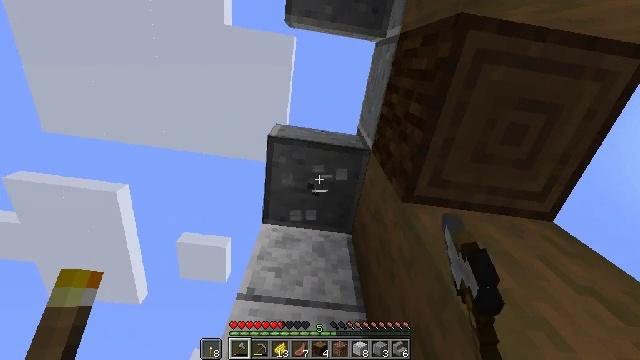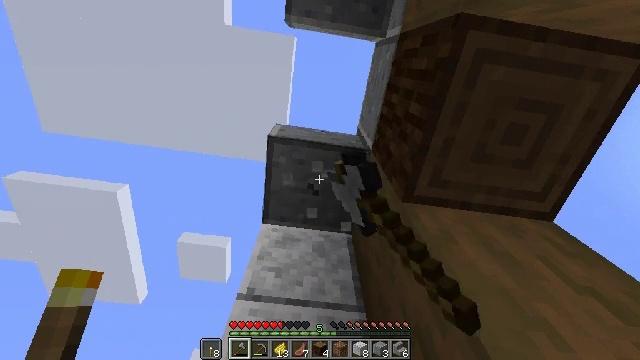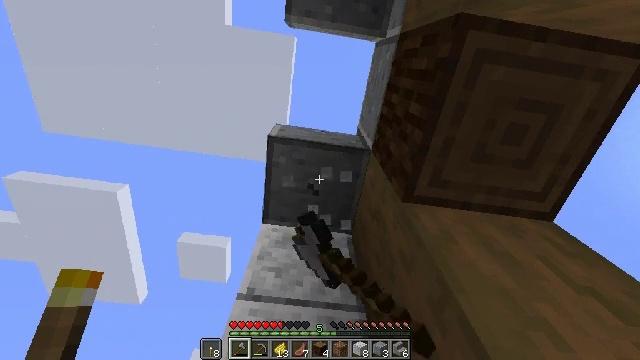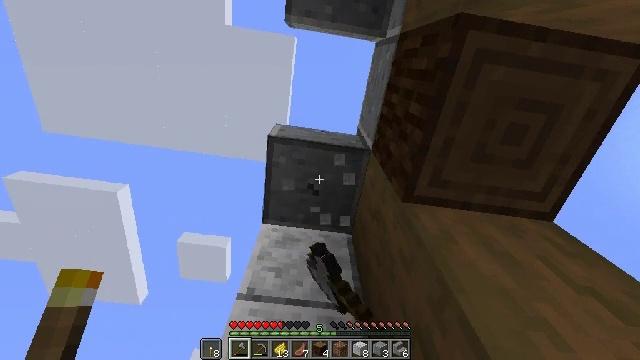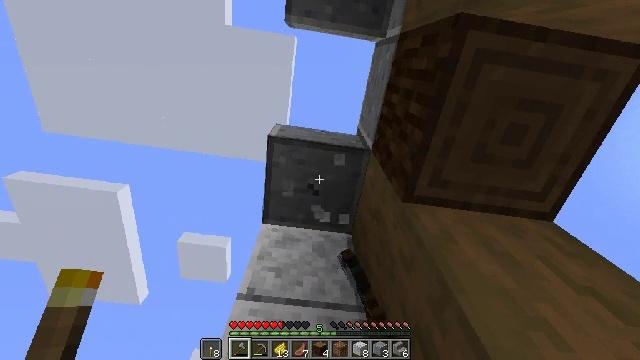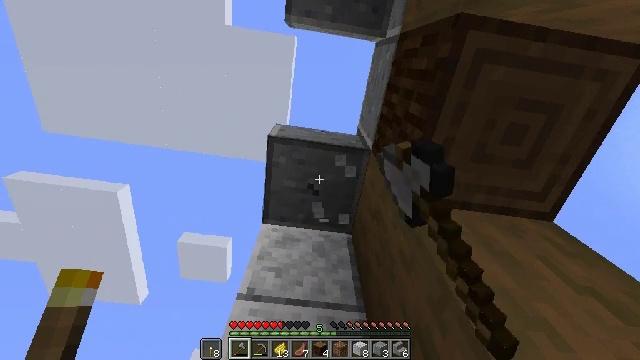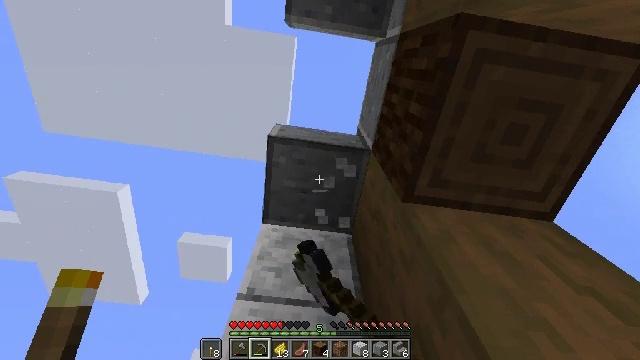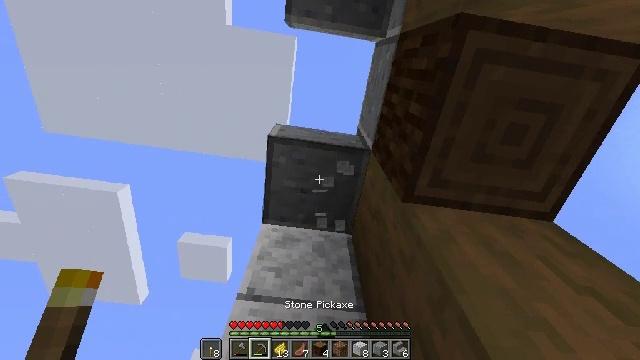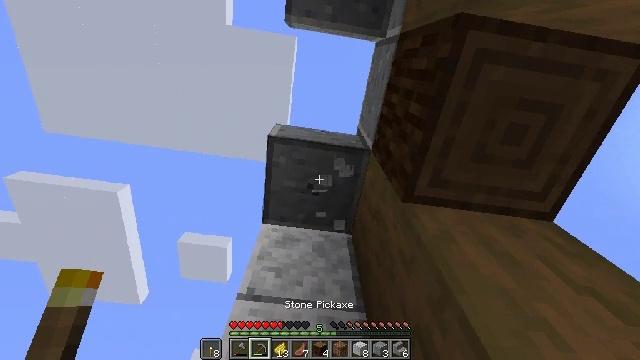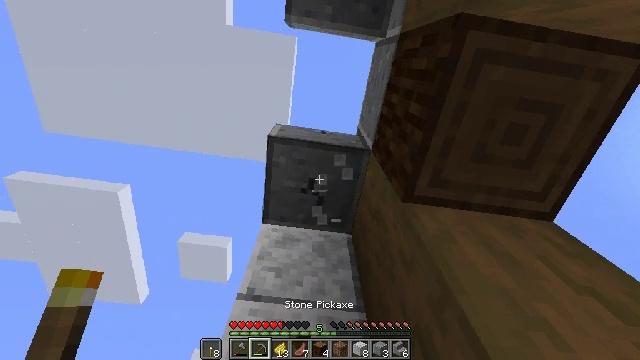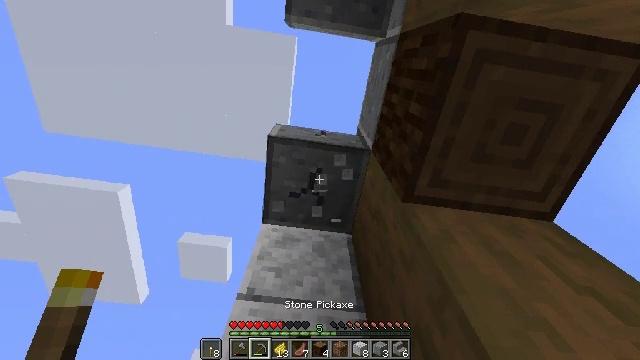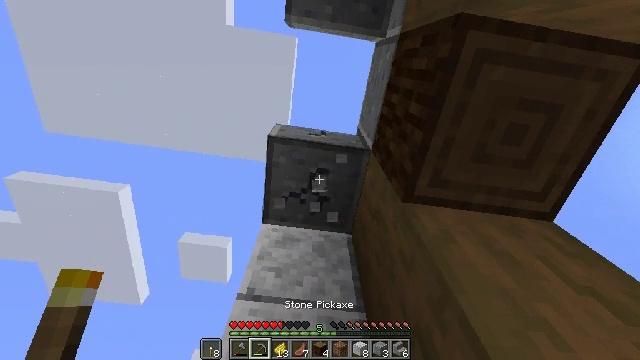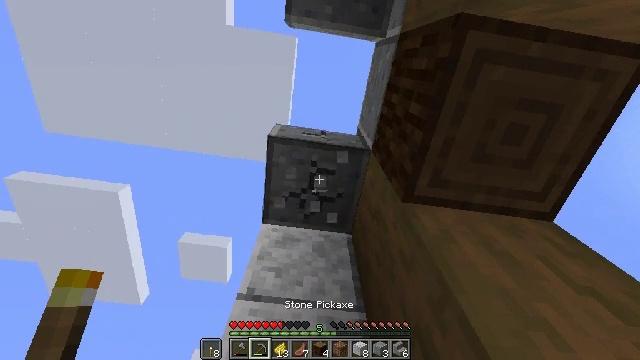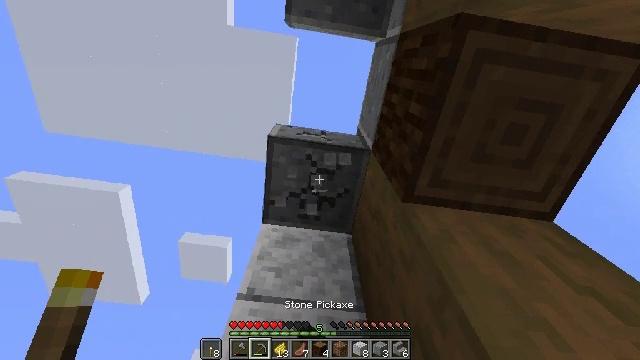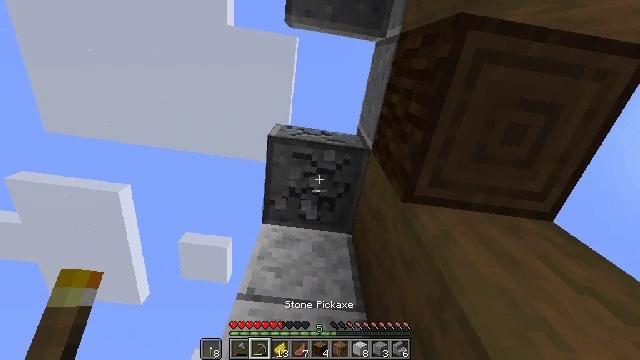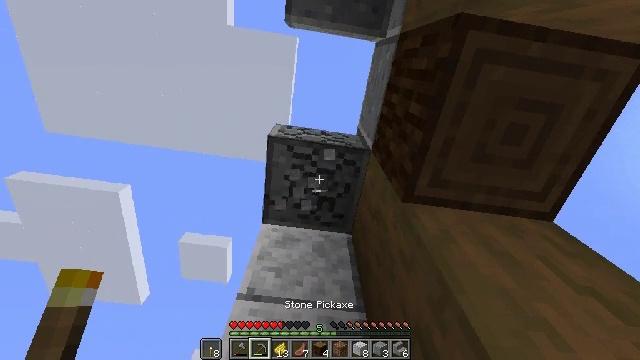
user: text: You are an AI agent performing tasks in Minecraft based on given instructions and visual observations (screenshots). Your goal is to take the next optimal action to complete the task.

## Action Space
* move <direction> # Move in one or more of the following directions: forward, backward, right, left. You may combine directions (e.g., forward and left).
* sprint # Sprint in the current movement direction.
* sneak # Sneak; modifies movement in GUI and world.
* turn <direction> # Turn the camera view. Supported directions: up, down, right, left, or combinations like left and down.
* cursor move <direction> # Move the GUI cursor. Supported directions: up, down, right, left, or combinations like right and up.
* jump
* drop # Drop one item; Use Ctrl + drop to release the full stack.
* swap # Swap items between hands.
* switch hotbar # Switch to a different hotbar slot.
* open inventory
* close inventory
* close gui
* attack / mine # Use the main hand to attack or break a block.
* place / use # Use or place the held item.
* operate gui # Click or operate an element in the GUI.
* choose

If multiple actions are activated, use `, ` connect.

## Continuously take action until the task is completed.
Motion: motion action
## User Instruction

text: Gather materials by mining polished andesite stairs.
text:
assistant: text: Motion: attack / mine
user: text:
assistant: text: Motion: attack / mine
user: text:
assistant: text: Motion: attack / mine
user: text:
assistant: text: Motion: attack / mine
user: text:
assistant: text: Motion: attack / mine
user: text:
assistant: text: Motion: attack / mine, switch to hotbar 2
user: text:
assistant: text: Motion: attack / mine, switch to hotbar 2
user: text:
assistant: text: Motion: attack / mine
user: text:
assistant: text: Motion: attack / mine
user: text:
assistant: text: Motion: attack / mine
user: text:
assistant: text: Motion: attack / mine
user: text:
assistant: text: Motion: attack / mine
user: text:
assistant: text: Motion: attack / mine
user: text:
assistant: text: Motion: attack / mine
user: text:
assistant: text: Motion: attack / mine
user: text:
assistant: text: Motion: attack / mine
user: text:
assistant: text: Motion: attack / mine
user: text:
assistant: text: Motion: attack / mine
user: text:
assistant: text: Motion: attack / mine
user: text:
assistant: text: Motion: attack / mine
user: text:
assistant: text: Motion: attack / mine
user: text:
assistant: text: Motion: attack / mine
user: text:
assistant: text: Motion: no_op